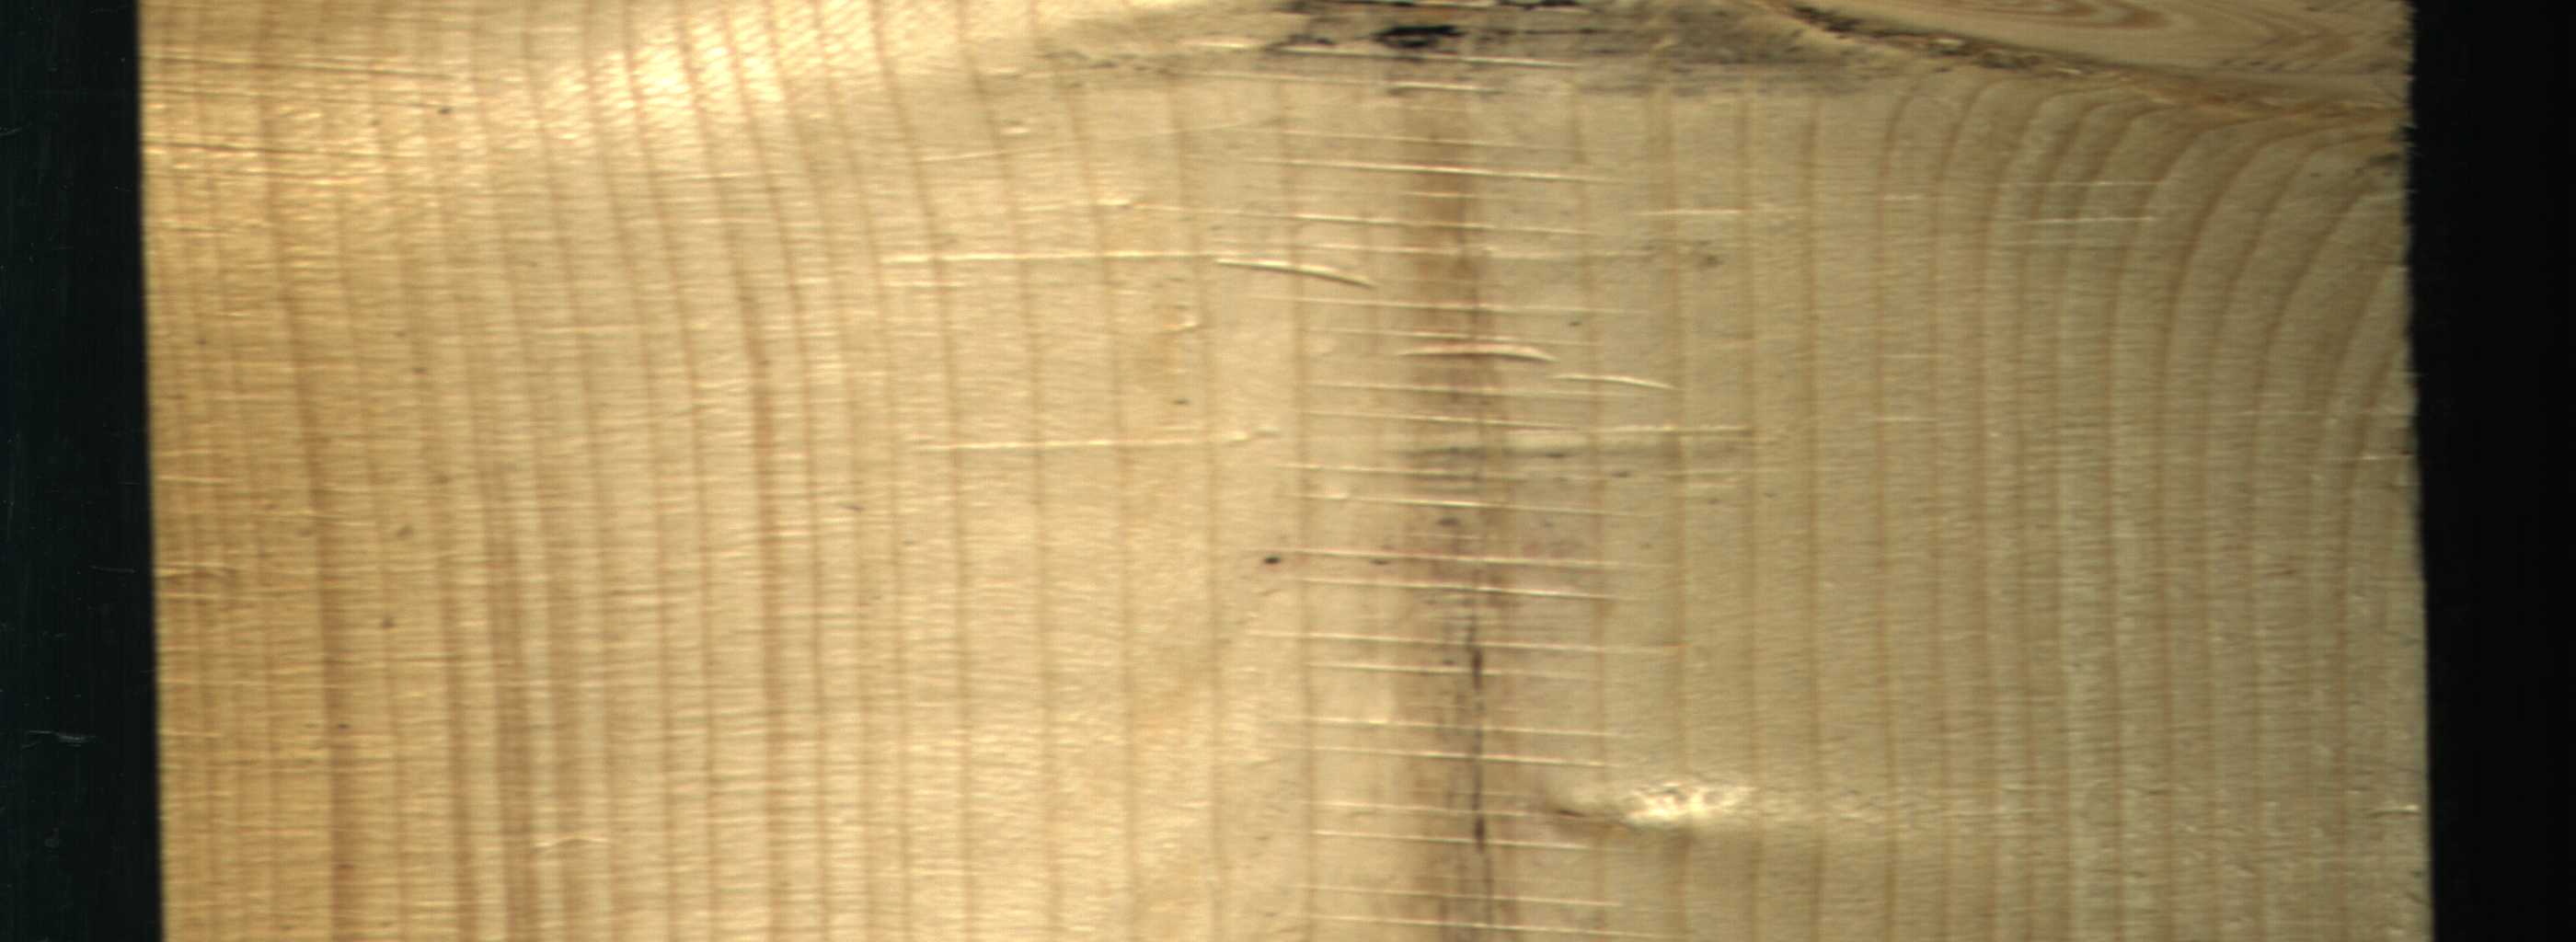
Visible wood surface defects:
Live_Knot